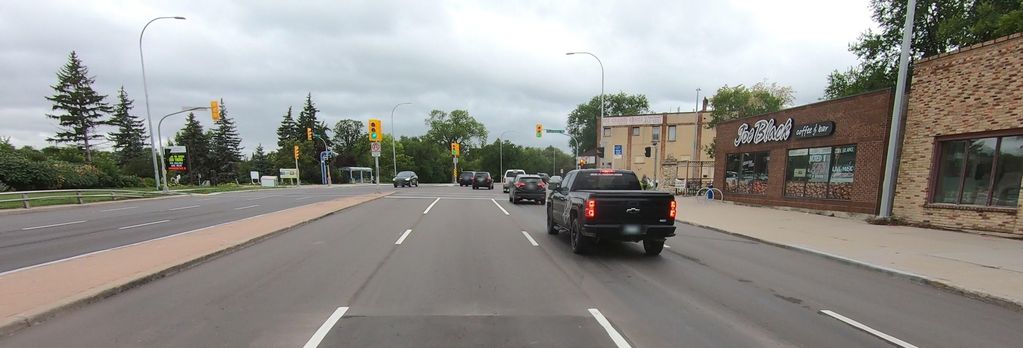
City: winnipeg